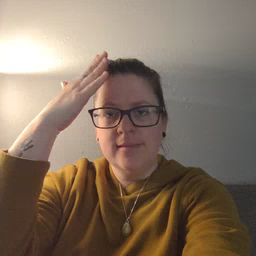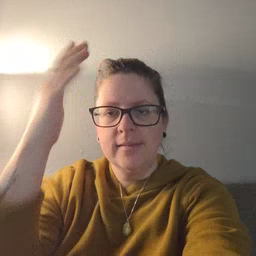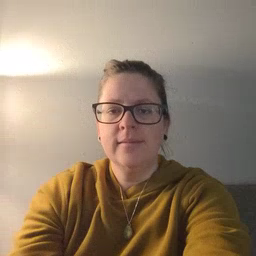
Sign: hat